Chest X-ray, AP view. Patient: 14 years old, sex F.
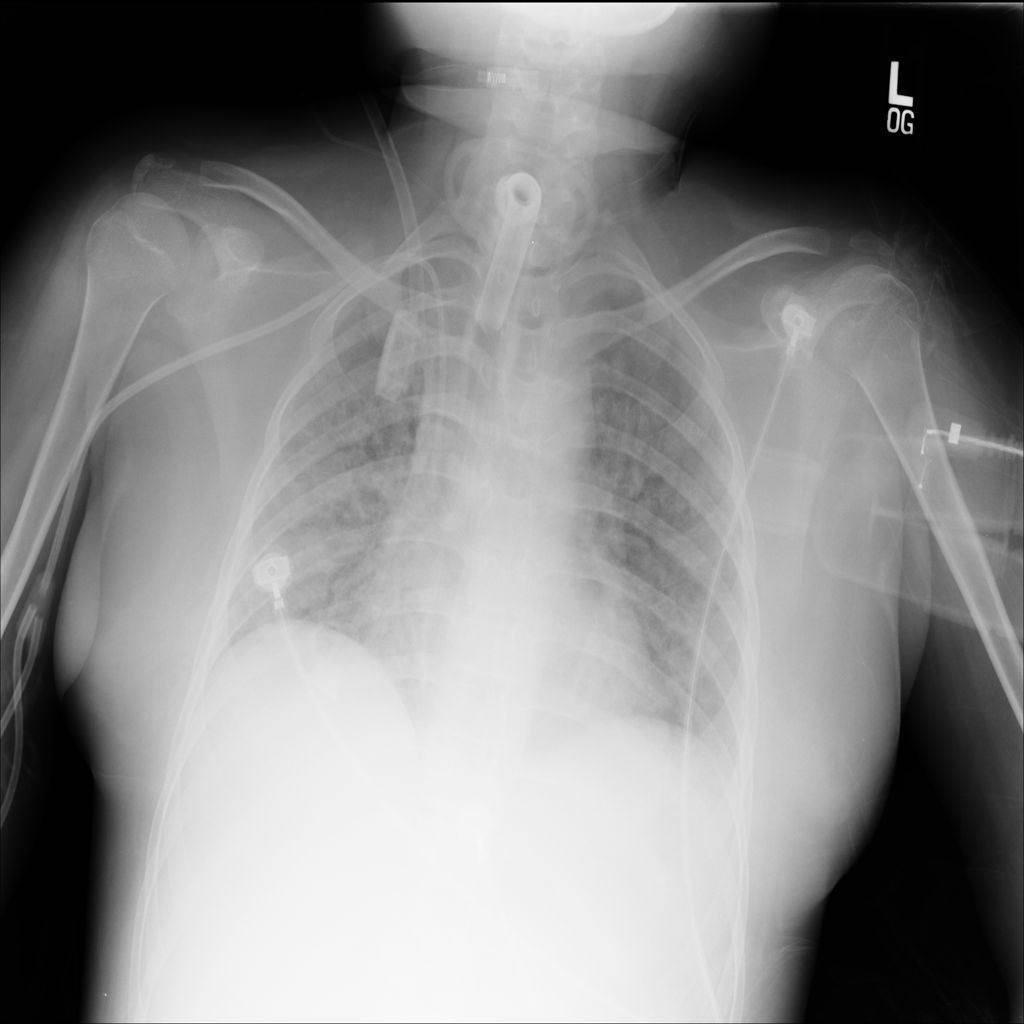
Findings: No Finding